Question: What is the value of the measurement in the image?
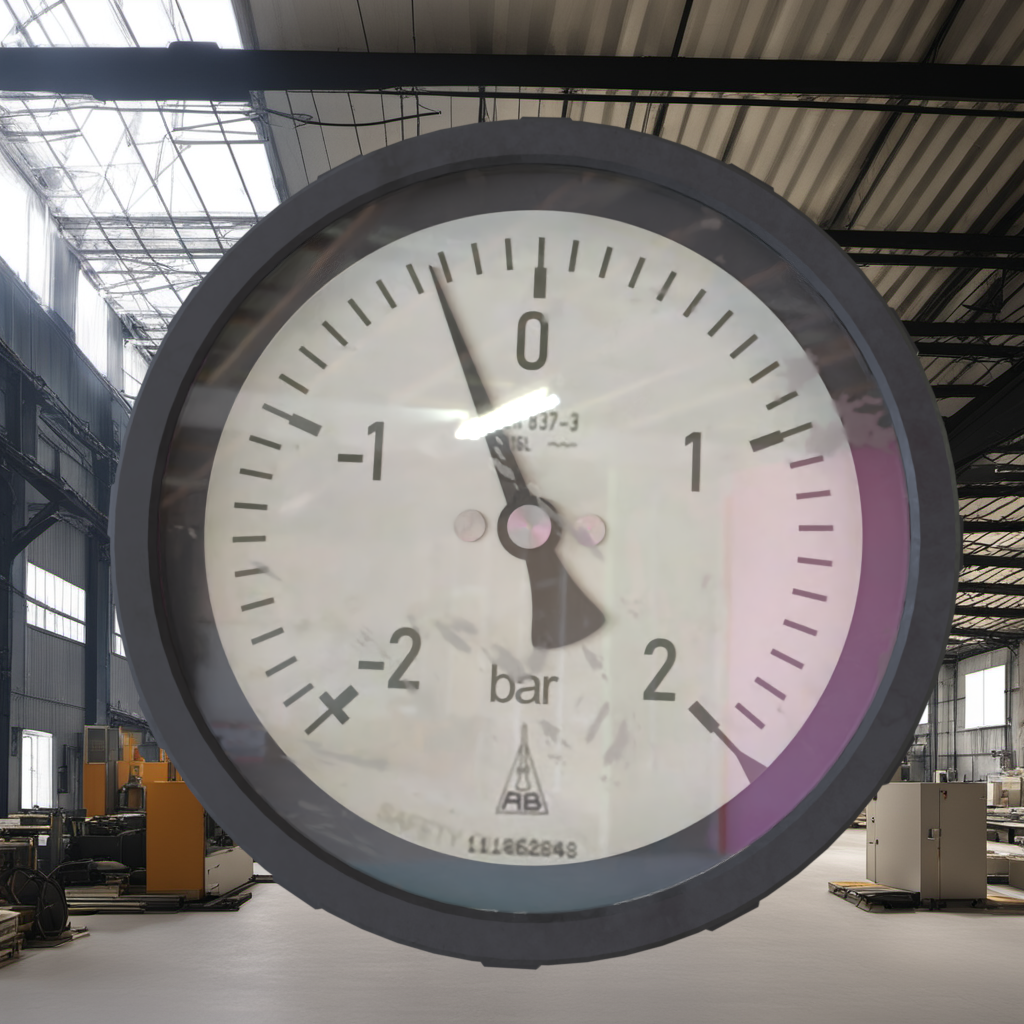
Answer: The result is -0.36
Question: What is the value range of this measurement?
Answer: The range is from -2 to 2
Question: What is the minimum and maximum value range of this measurement?
Answer: The minimum value is -2 and the maximum value is 2